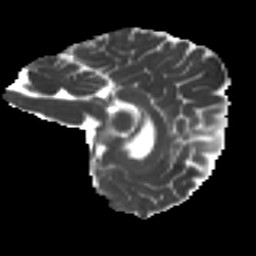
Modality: MD
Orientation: sagittal
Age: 51
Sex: female
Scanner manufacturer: ge
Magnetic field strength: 3 T
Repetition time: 7.8 s
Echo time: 0.0606 s